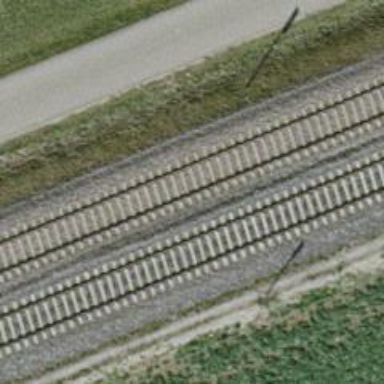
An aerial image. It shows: Solitary milestone along the railway.